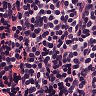
Metastatic tissue present: no